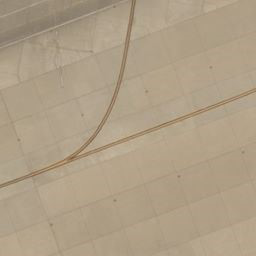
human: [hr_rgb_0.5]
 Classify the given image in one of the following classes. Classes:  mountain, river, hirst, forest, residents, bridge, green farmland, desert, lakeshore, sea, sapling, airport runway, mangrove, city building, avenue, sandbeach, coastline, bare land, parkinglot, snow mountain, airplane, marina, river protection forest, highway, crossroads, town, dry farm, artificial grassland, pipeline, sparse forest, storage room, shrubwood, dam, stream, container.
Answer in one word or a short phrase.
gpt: airport runway